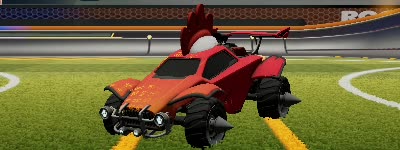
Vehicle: octane